The plot is a signal-to-image rendering of a rotating shaft's vibration measurement. What is the most likely rotor condition (normal, misalignment, unbalance, looseness)?
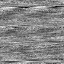
Answer: unbalance